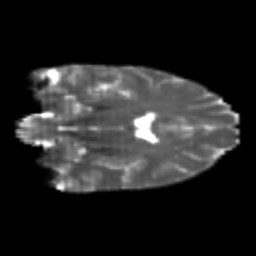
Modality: T2w
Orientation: coronal
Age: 22
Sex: female
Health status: healthy
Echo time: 0.074 s